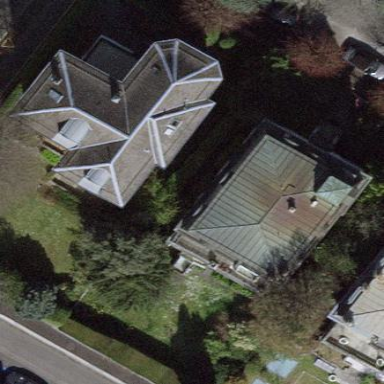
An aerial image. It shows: Detached building.